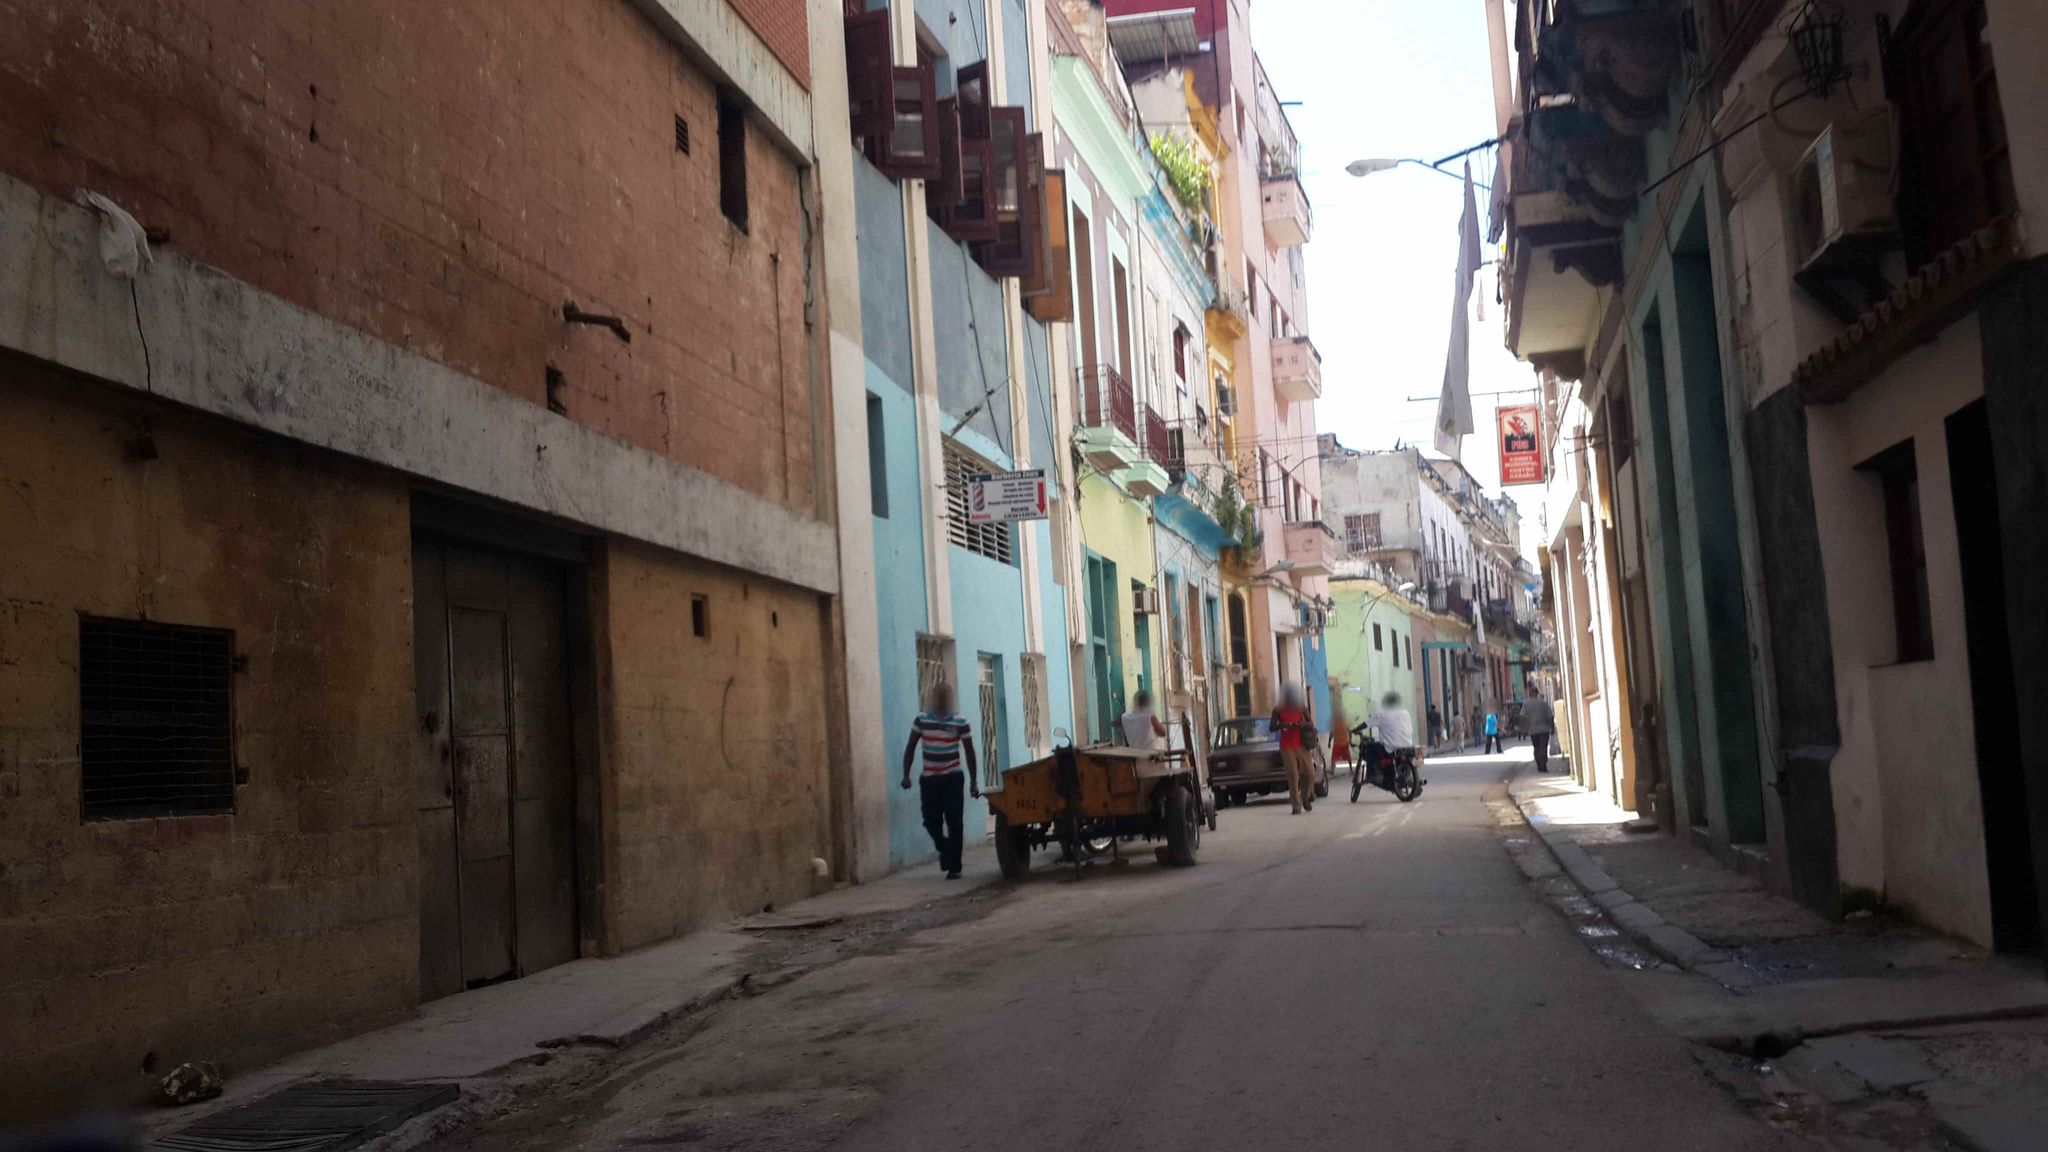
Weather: snowy
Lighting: day
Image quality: good
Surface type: walking surface
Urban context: urban centre
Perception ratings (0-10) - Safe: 1.77, Lively: 3.35, Beautiful: 0.95, Boring: 6.35, Depressing: 2.22, Wealthy: 0.7